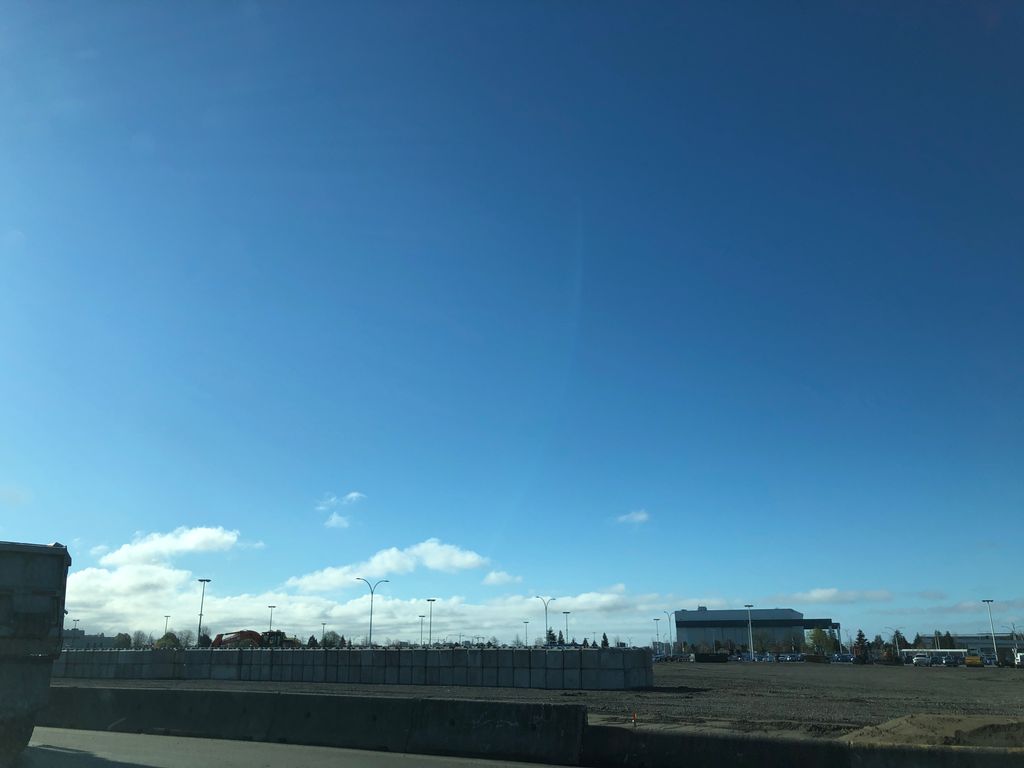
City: vancouver